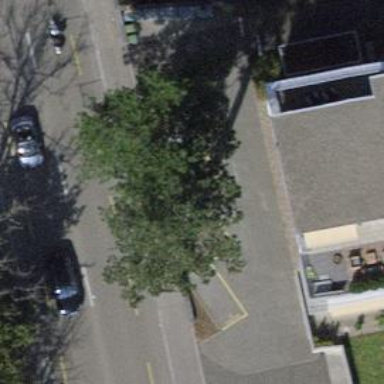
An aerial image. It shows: Needle-leaved tree in nature.